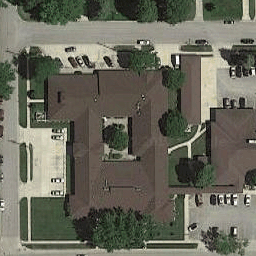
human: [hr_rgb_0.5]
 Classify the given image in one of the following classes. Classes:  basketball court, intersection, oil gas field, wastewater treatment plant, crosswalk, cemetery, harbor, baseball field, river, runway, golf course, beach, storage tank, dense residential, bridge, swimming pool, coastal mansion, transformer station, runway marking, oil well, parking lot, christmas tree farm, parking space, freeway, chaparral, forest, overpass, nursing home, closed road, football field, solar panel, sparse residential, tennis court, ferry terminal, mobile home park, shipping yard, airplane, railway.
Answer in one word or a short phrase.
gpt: nursing home